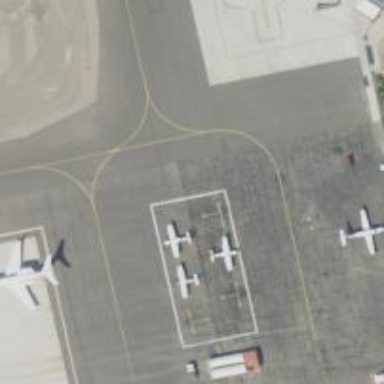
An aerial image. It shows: Image of taxiway at airport.